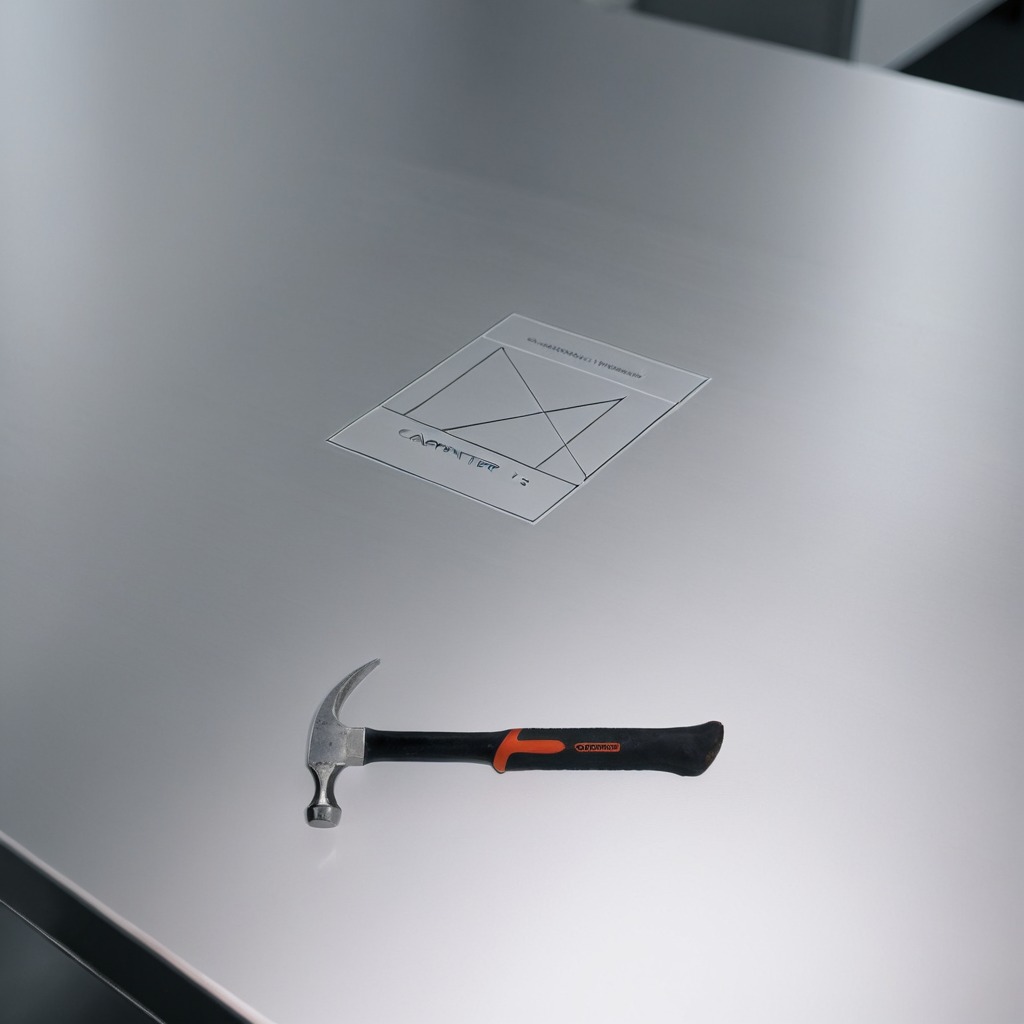
A hammer is lying on a stainless steel table in a high-end prototyping lab.